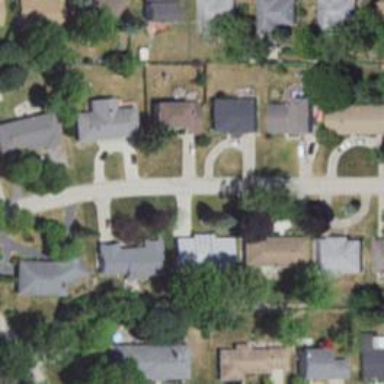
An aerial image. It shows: Driveway leading to service road.